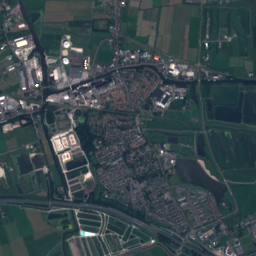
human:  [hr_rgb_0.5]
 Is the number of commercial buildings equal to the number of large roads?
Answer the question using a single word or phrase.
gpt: no

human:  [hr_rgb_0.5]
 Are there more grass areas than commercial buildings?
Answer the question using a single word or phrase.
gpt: yes

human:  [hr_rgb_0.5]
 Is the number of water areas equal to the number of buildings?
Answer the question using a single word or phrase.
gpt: no

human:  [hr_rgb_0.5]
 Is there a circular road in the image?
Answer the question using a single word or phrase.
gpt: no

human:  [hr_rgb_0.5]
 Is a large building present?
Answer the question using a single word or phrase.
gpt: yes

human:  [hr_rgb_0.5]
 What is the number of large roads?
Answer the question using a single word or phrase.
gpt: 0

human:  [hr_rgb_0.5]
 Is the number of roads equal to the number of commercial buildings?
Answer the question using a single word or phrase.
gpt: no

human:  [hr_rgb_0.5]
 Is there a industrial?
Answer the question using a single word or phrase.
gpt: yes

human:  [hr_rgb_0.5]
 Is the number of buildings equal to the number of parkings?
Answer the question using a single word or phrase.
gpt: no

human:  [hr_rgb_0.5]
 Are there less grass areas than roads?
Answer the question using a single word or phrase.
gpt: yes

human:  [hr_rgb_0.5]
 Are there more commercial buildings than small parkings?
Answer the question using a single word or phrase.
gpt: yes

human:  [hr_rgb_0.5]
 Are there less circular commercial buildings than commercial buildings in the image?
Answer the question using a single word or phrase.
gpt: yes

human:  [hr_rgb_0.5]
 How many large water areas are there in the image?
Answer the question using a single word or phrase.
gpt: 56

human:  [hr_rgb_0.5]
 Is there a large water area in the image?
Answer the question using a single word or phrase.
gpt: yes

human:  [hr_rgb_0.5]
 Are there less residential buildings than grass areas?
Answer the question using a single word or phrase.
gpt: no

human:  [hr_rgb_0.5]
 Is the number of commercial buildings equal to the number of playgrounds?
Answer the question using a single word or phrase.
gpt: no

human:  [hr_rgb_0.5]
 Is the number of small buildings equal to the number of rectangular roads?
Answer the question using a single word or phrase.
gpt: no

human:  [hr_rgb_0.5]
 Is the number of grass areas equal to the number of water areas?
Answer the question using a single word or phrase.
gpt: no

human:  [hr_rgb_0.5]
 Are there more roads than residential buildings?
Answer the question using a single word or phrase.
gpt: no

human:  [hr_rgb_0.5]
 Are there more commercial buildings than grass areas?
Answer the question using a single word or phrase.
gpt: no

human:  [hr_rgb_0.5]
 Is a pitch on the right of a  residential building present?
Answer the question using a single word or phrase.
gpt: yes

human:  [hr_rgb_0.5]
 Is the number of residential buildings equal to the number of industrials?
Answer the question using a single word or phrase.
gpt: no

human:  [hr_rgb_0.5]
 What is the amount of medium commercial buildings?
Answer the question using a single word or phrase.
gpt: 11

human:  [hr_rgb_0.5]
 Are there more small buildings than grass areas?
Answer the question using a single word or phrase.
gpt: yes

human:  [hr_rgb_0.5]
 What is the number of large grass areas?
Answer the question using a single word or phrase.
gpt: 179

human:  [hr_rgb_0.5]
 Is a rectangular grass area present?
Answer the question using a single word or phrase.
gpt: yes

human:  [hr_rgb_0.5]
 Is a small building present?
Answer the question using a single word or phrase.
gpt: yes

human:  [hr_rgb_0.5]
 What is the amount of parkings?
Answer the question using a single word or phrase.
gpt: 16

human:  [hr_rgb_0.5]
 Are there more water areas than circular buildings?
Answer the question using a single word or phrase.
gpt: yes

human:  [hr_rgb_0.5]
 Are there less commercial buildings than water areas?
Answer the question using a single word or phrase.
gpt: no

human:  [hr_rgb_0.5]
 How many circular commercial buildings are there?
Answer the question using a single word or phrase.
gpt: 0

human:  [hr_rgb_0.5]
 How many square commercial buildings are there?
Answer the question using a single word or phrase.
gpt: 0

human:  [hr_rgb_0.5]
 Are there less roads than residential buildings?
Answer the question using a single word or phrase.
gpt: yes

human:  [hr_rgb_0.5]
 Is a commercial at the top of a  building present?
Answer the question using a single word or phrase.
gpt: no

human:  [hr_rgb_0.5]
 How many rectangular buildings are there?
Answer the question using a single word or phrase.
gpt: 3150

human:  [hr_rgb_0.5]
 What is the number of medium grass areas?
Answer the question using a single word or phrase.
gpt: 63